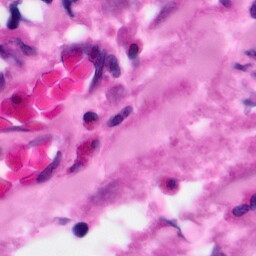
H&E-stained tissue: Pancreatic